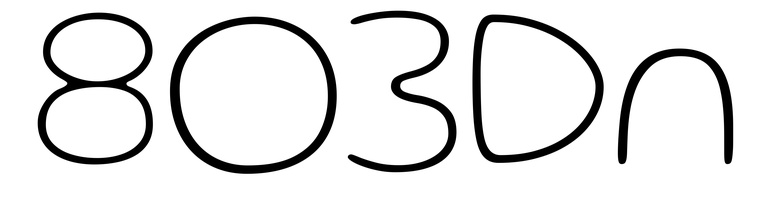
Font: Gluten_Thin